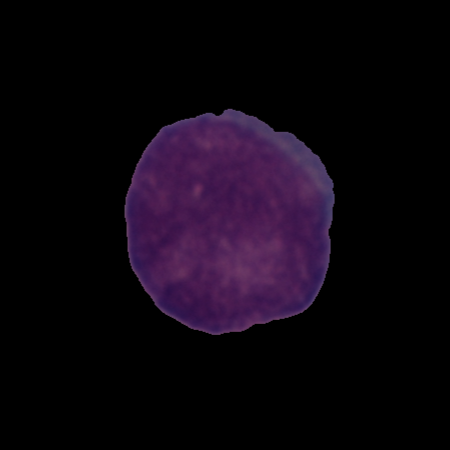
Label: cancer